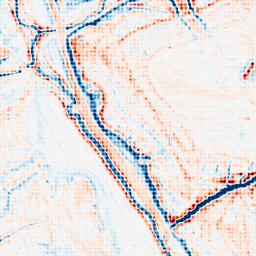
Category: edge_preserving
Decomposition family: bilateral
Decomposition parameters: d: 15
sigma_color: 75
sigma_space: 50
Upsampling method: sinc_blackman
Upsampling parameters: scale: 4
kernel_size: 4
Upsampling scale: 4